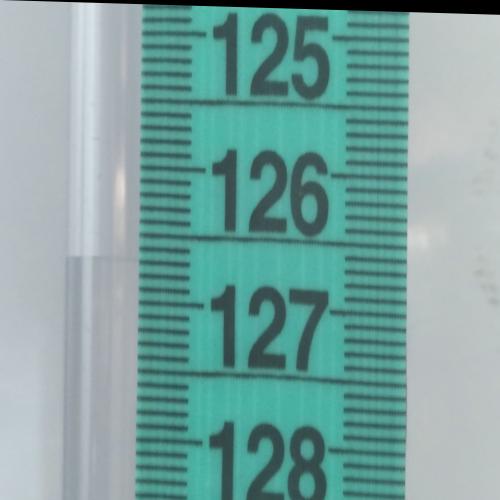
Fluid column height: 126.7 cm